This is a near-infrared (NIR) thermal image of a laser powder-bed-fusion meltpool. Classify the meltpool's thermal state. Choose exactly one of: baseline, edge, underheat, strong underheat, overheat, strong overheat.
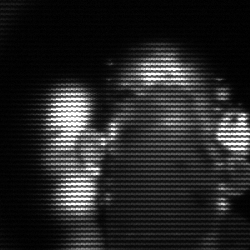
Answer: strong underheat